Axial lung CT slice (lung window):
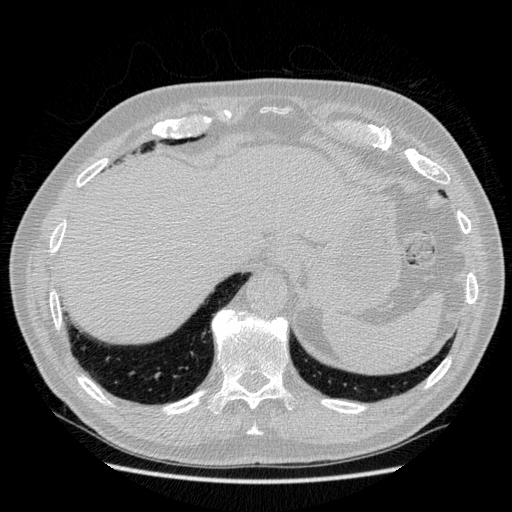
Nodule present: no